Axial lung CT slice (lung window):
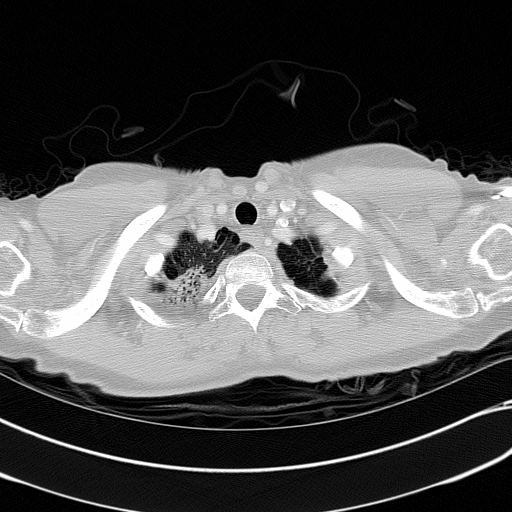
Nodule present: no